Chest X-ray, PA view. Patient: 33 years old, sex F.
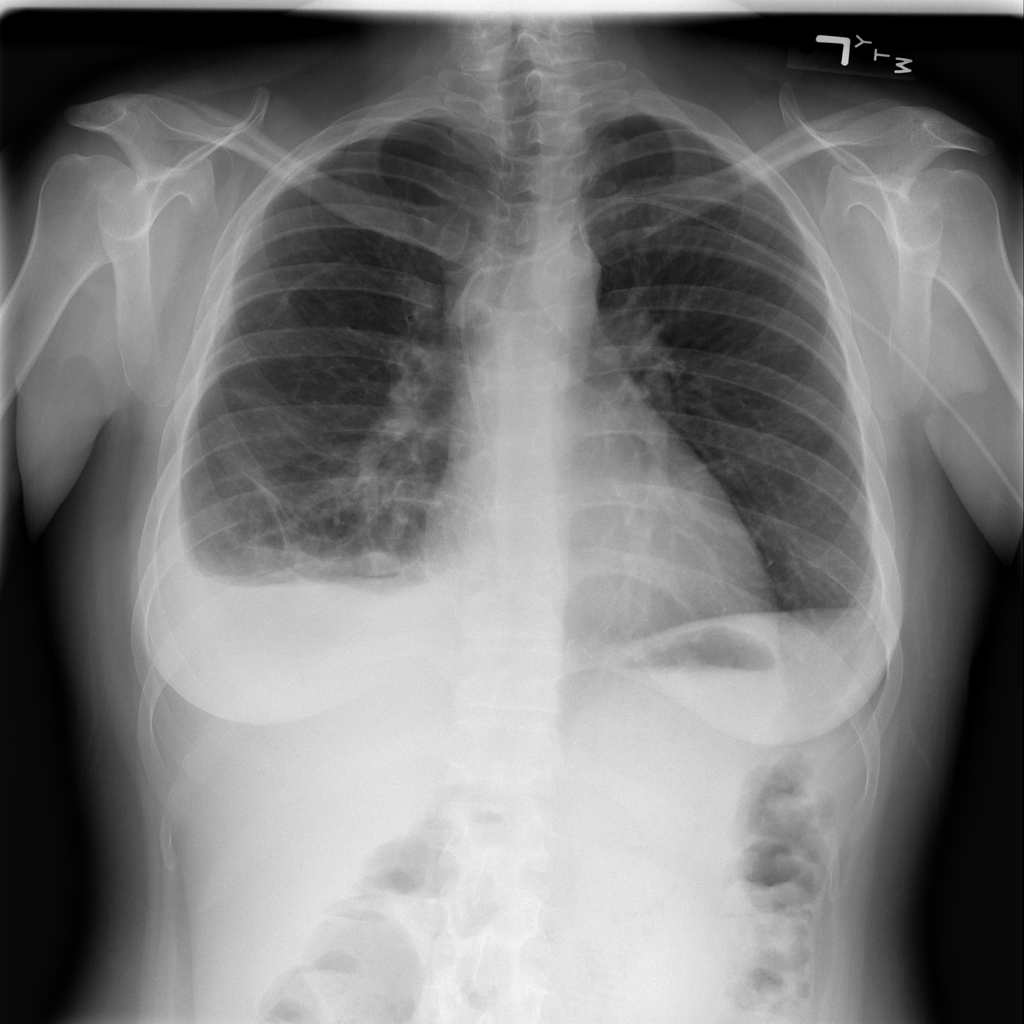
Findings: Atelectasis, Effusion